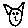
Label: cat